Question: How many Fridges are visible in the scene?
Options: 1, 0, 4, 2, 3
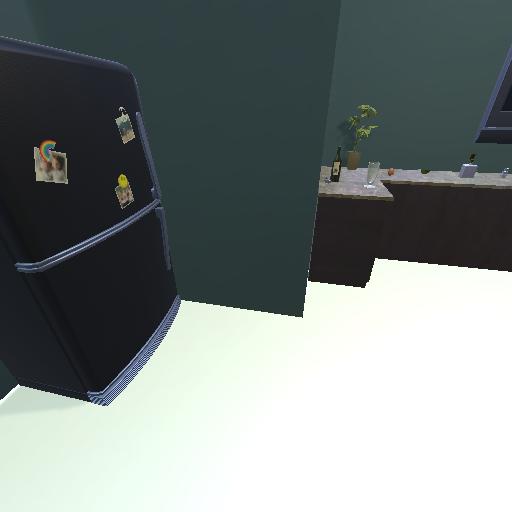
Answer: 1